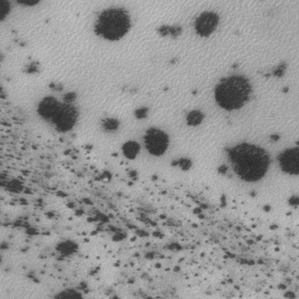
Label: frost